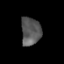
Tissue: prostate
Cell type: T cells
Senescence score: 0.334
Nuclear area (px): 539
Mean DAPI intensity: 89.022